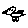
Label: bird